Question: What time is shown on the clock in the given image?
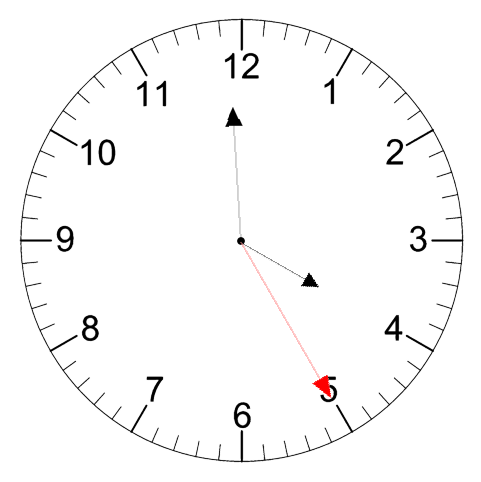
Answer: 03:59:25